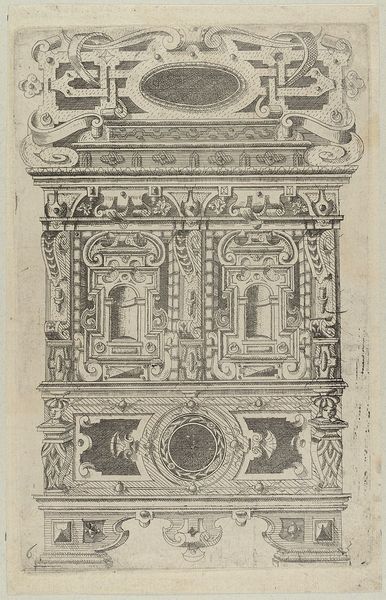
Titel: Schrankfront, oben ein Medaillon mit der Aufschrift &#x201E;G. V. L. K. A.“, Blatt 6 aus einer Folge von Schränken mit Schnitzwerkverzierungen
Künstler: Hans Jakob Ebelmann
Standort: Hamburg
Institution: Museum für Kunst und Gewerbe Hamburg
Schlagwörter: renaissance, schrank, grafik, graphik, ornamente, fotografie, photographie, medaillon, druckgraphik, druckgrafik, radierung, kunstgewerbe, kunsthandwerk, hausrat, rollwerk, reproduktionen, industriedesign, druckerzeugnisse, schweifwerk, möbel, ornamentstich, vorlageblätter